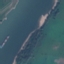
Label: River